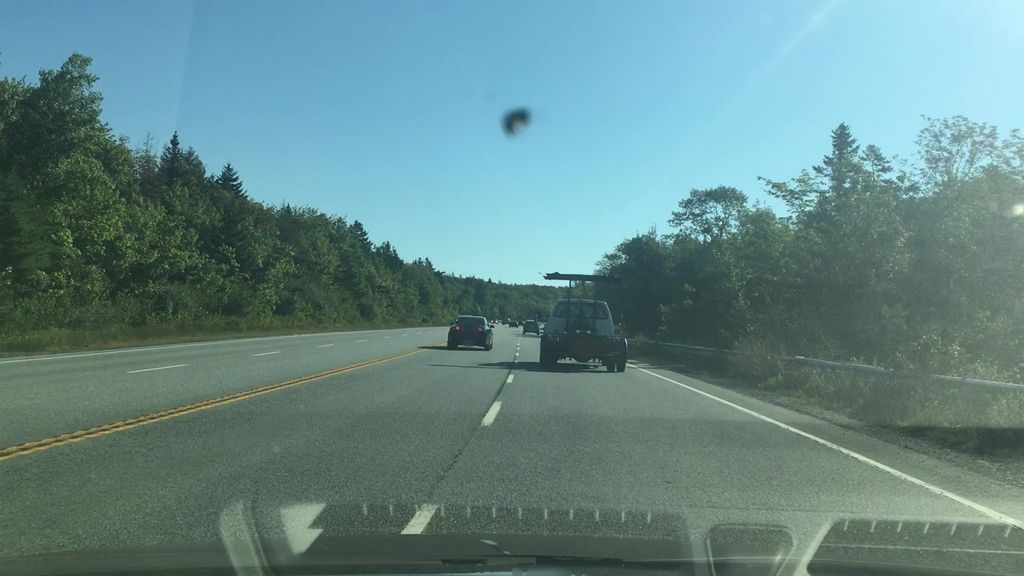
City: halifax